Chest X-ray. View position: PA
Patient age: 54
Patient sex: F
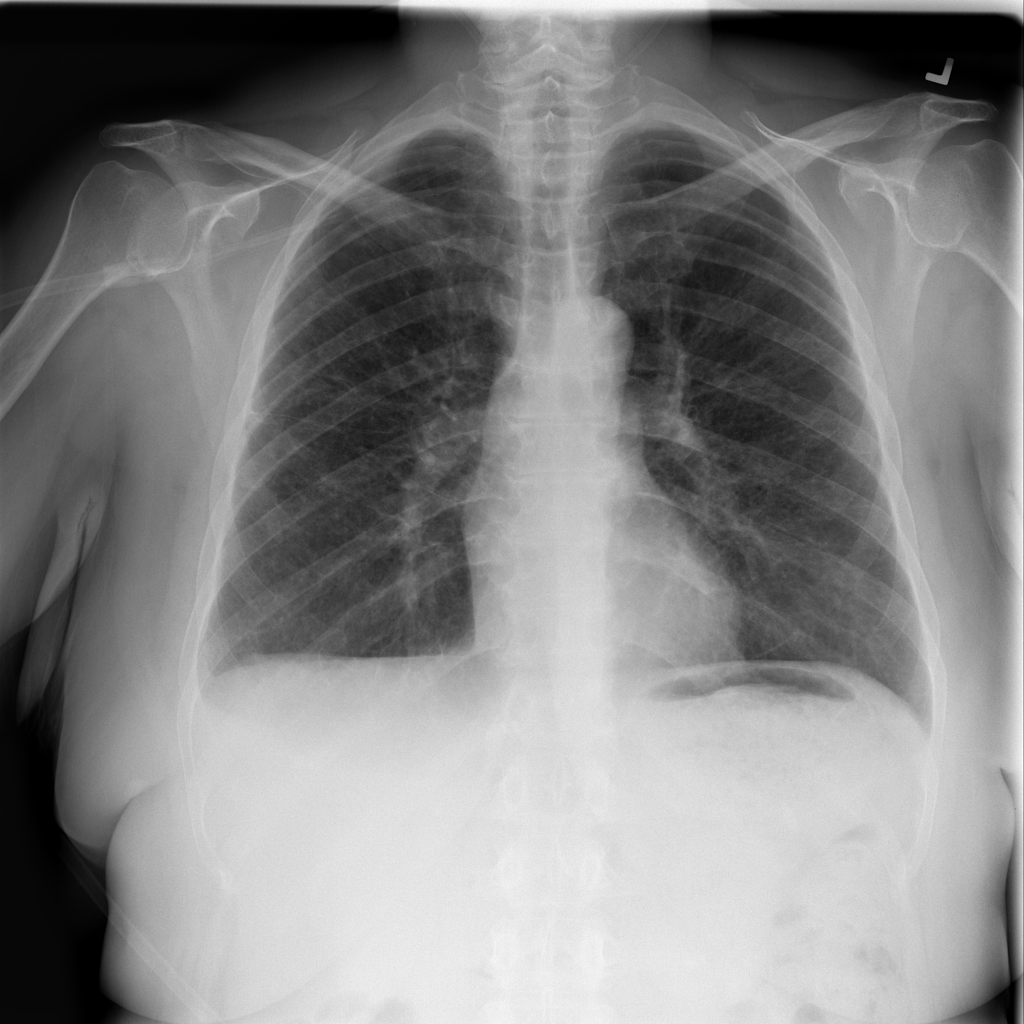
Finding: Pneumothorax